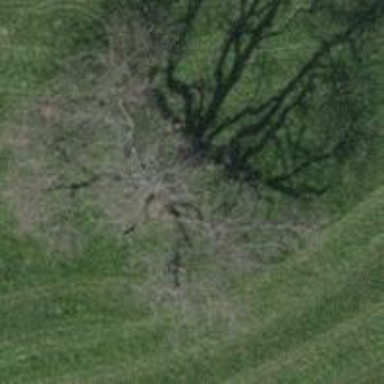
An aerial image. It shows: Single tag "natural: tree."